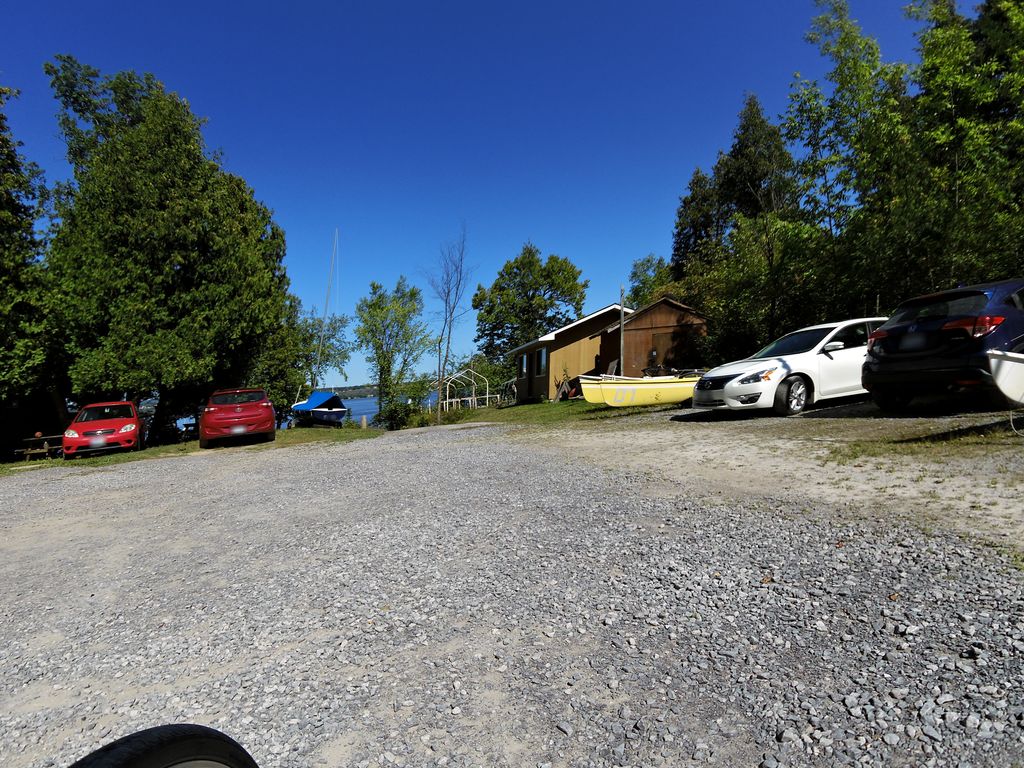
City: ottawa-gatineau